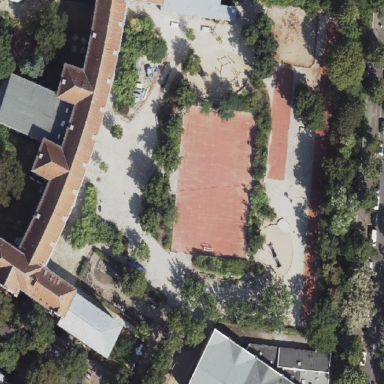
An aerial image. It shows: Primary school building.